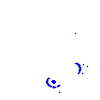
Particle: pion